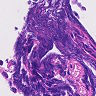
Metastatic tissue present: no